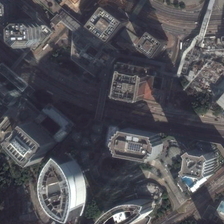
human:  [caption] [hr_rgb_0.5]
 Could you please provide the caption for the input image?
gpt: the building is high and low, different sizes .

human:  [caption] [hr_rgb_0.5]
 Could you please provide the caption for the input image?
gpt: some buildings and green trees are in a commercial area .

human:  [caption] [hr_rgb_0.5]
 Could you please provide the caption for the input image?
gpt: the distance between the building and the building is narrow .

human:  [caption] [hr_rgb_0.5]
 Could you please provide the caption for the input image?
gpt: some buildings and green trees are in a commercial area .

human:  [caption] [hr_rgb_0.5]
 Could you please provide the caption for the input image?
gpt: the building is high and low, different sizes .